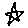
Label: star